Question: I am trying to add a bridged adapter to my <URL> virtual machine in Virtual Box.
But I can't - when I try to do so, the error message 'Invalid settings detected' message appears.

How can I fix it (add a bridged adapter with my default network connection so that I can access the internet from the Android emulator) ?
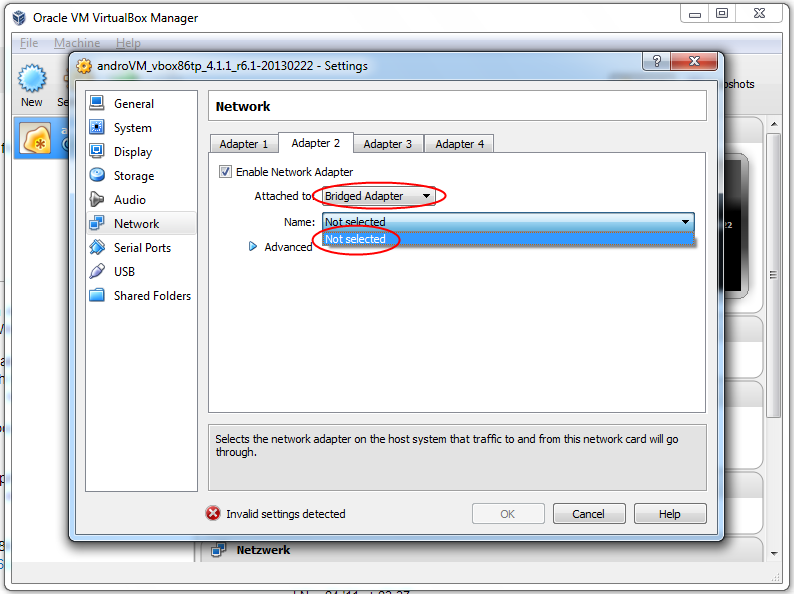
Answer: The problem was fixed by upgrading to the most recent version of VirtualBox.